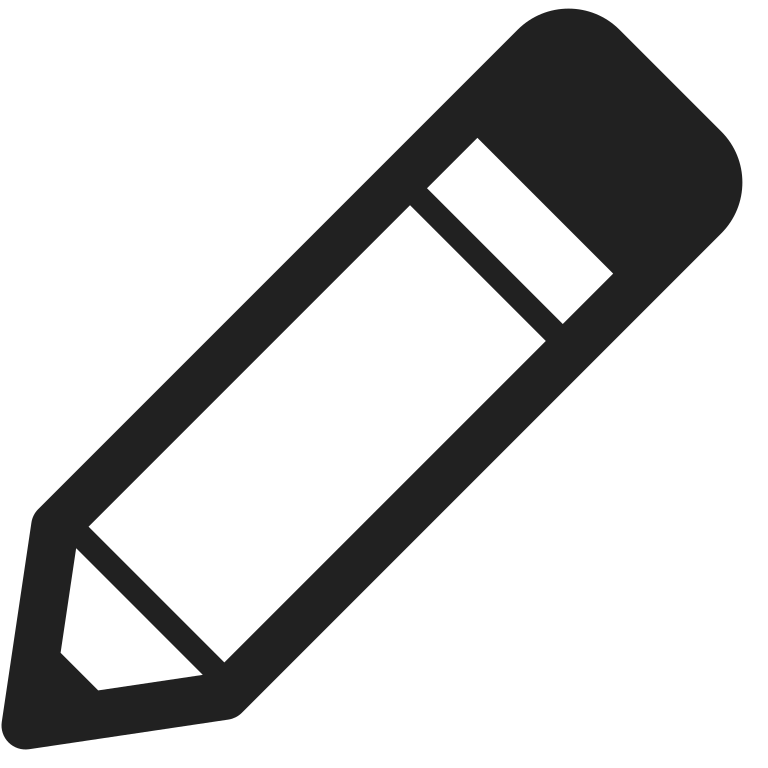
pencil high contrast